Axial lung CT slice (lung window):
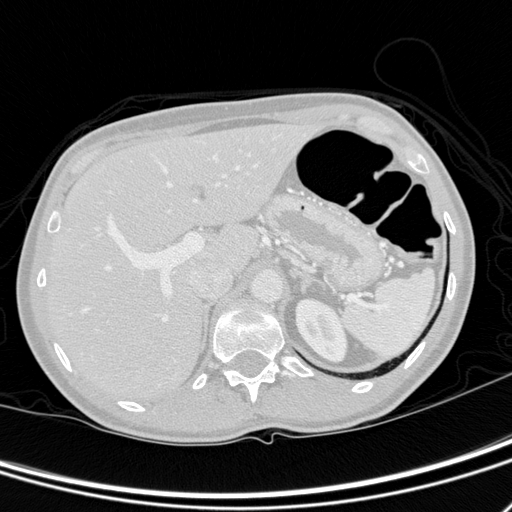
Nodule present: no